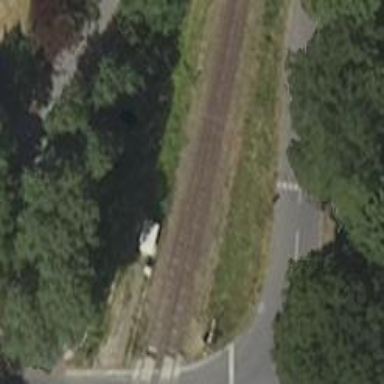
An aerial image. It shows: Railway switch.